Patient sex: F
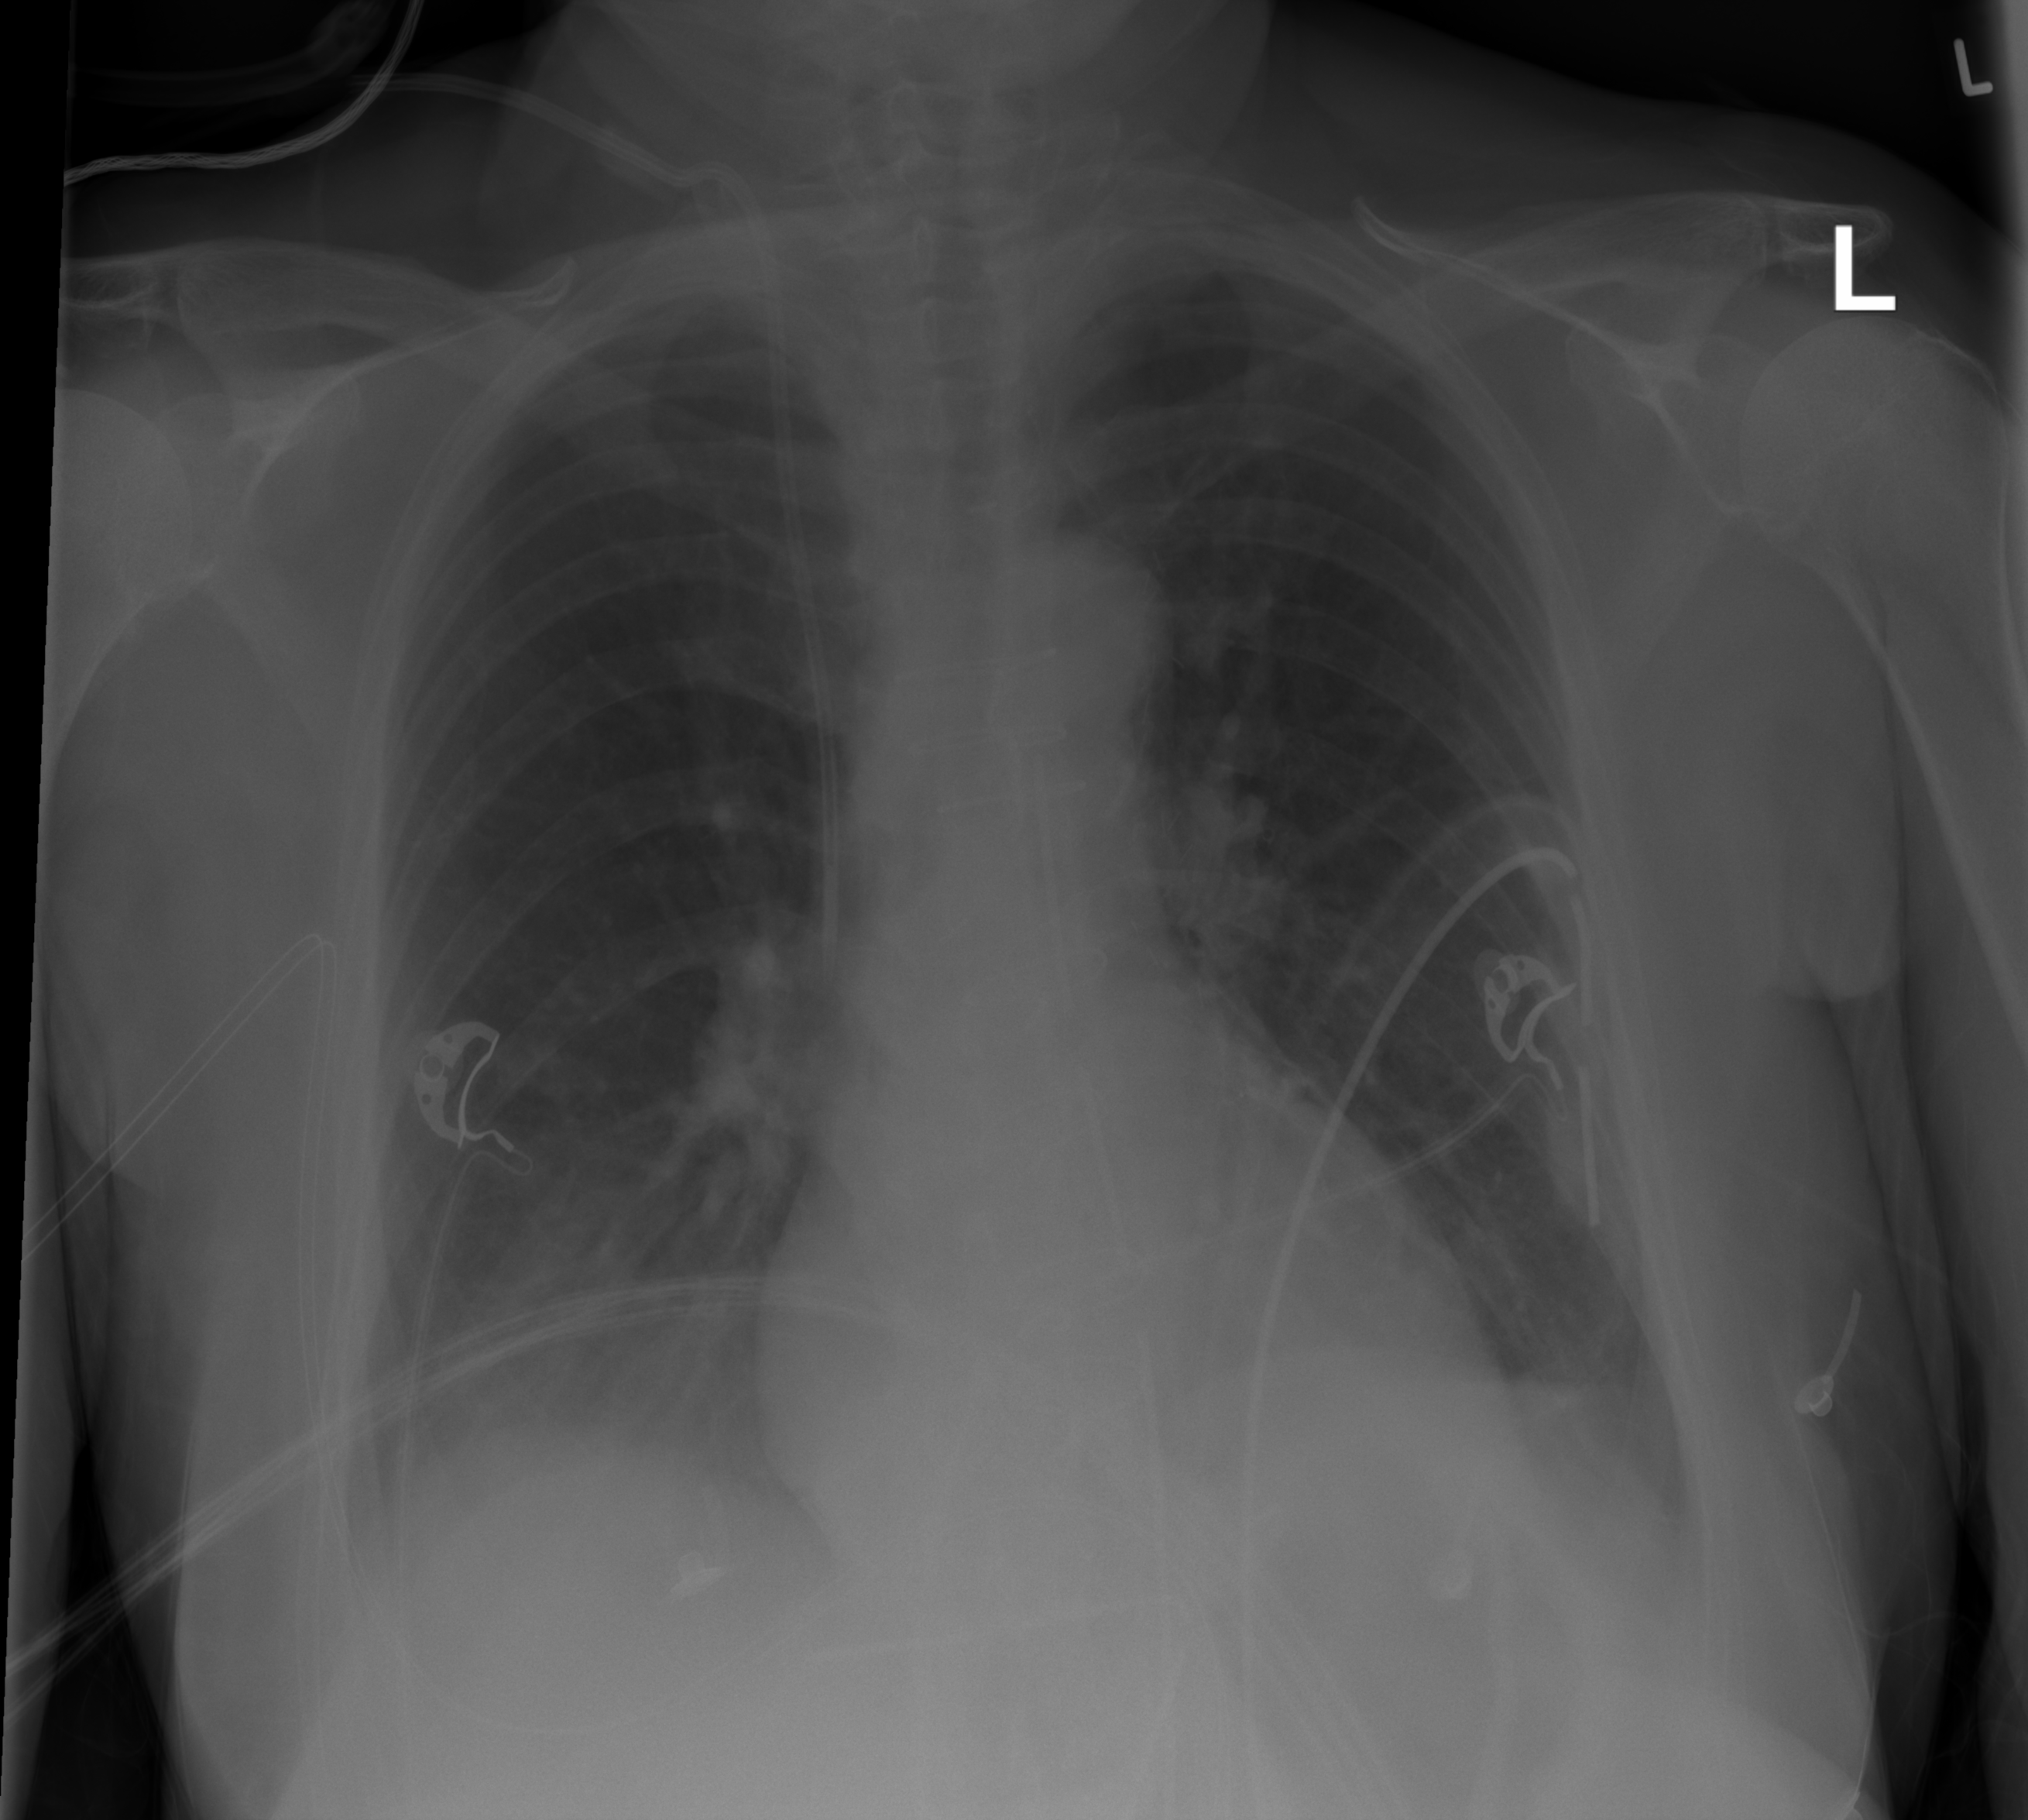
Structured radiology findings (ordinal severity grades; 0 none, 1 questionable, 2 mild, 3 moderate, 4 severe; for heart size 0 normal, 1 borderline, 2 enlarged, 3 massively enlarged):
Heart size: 0
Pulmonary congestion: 0
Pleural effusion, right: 0
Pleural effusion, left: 0
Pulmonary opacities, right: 0
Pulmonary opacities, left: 0
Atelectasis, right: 2
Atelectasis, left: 2